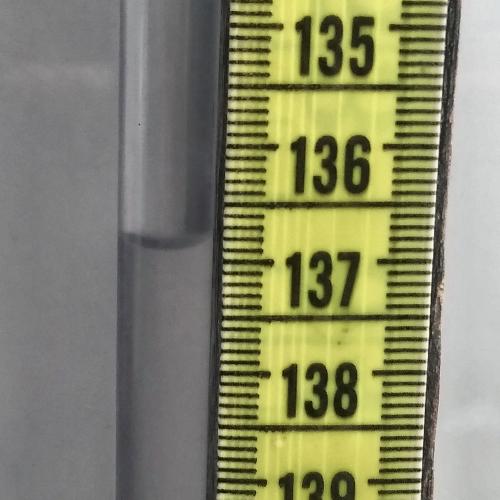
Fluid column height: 136.9 cm